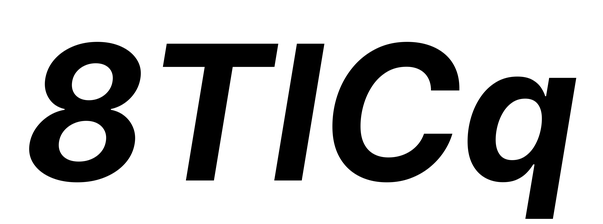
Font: Inter-Italic_Bold_Italic